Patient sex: M
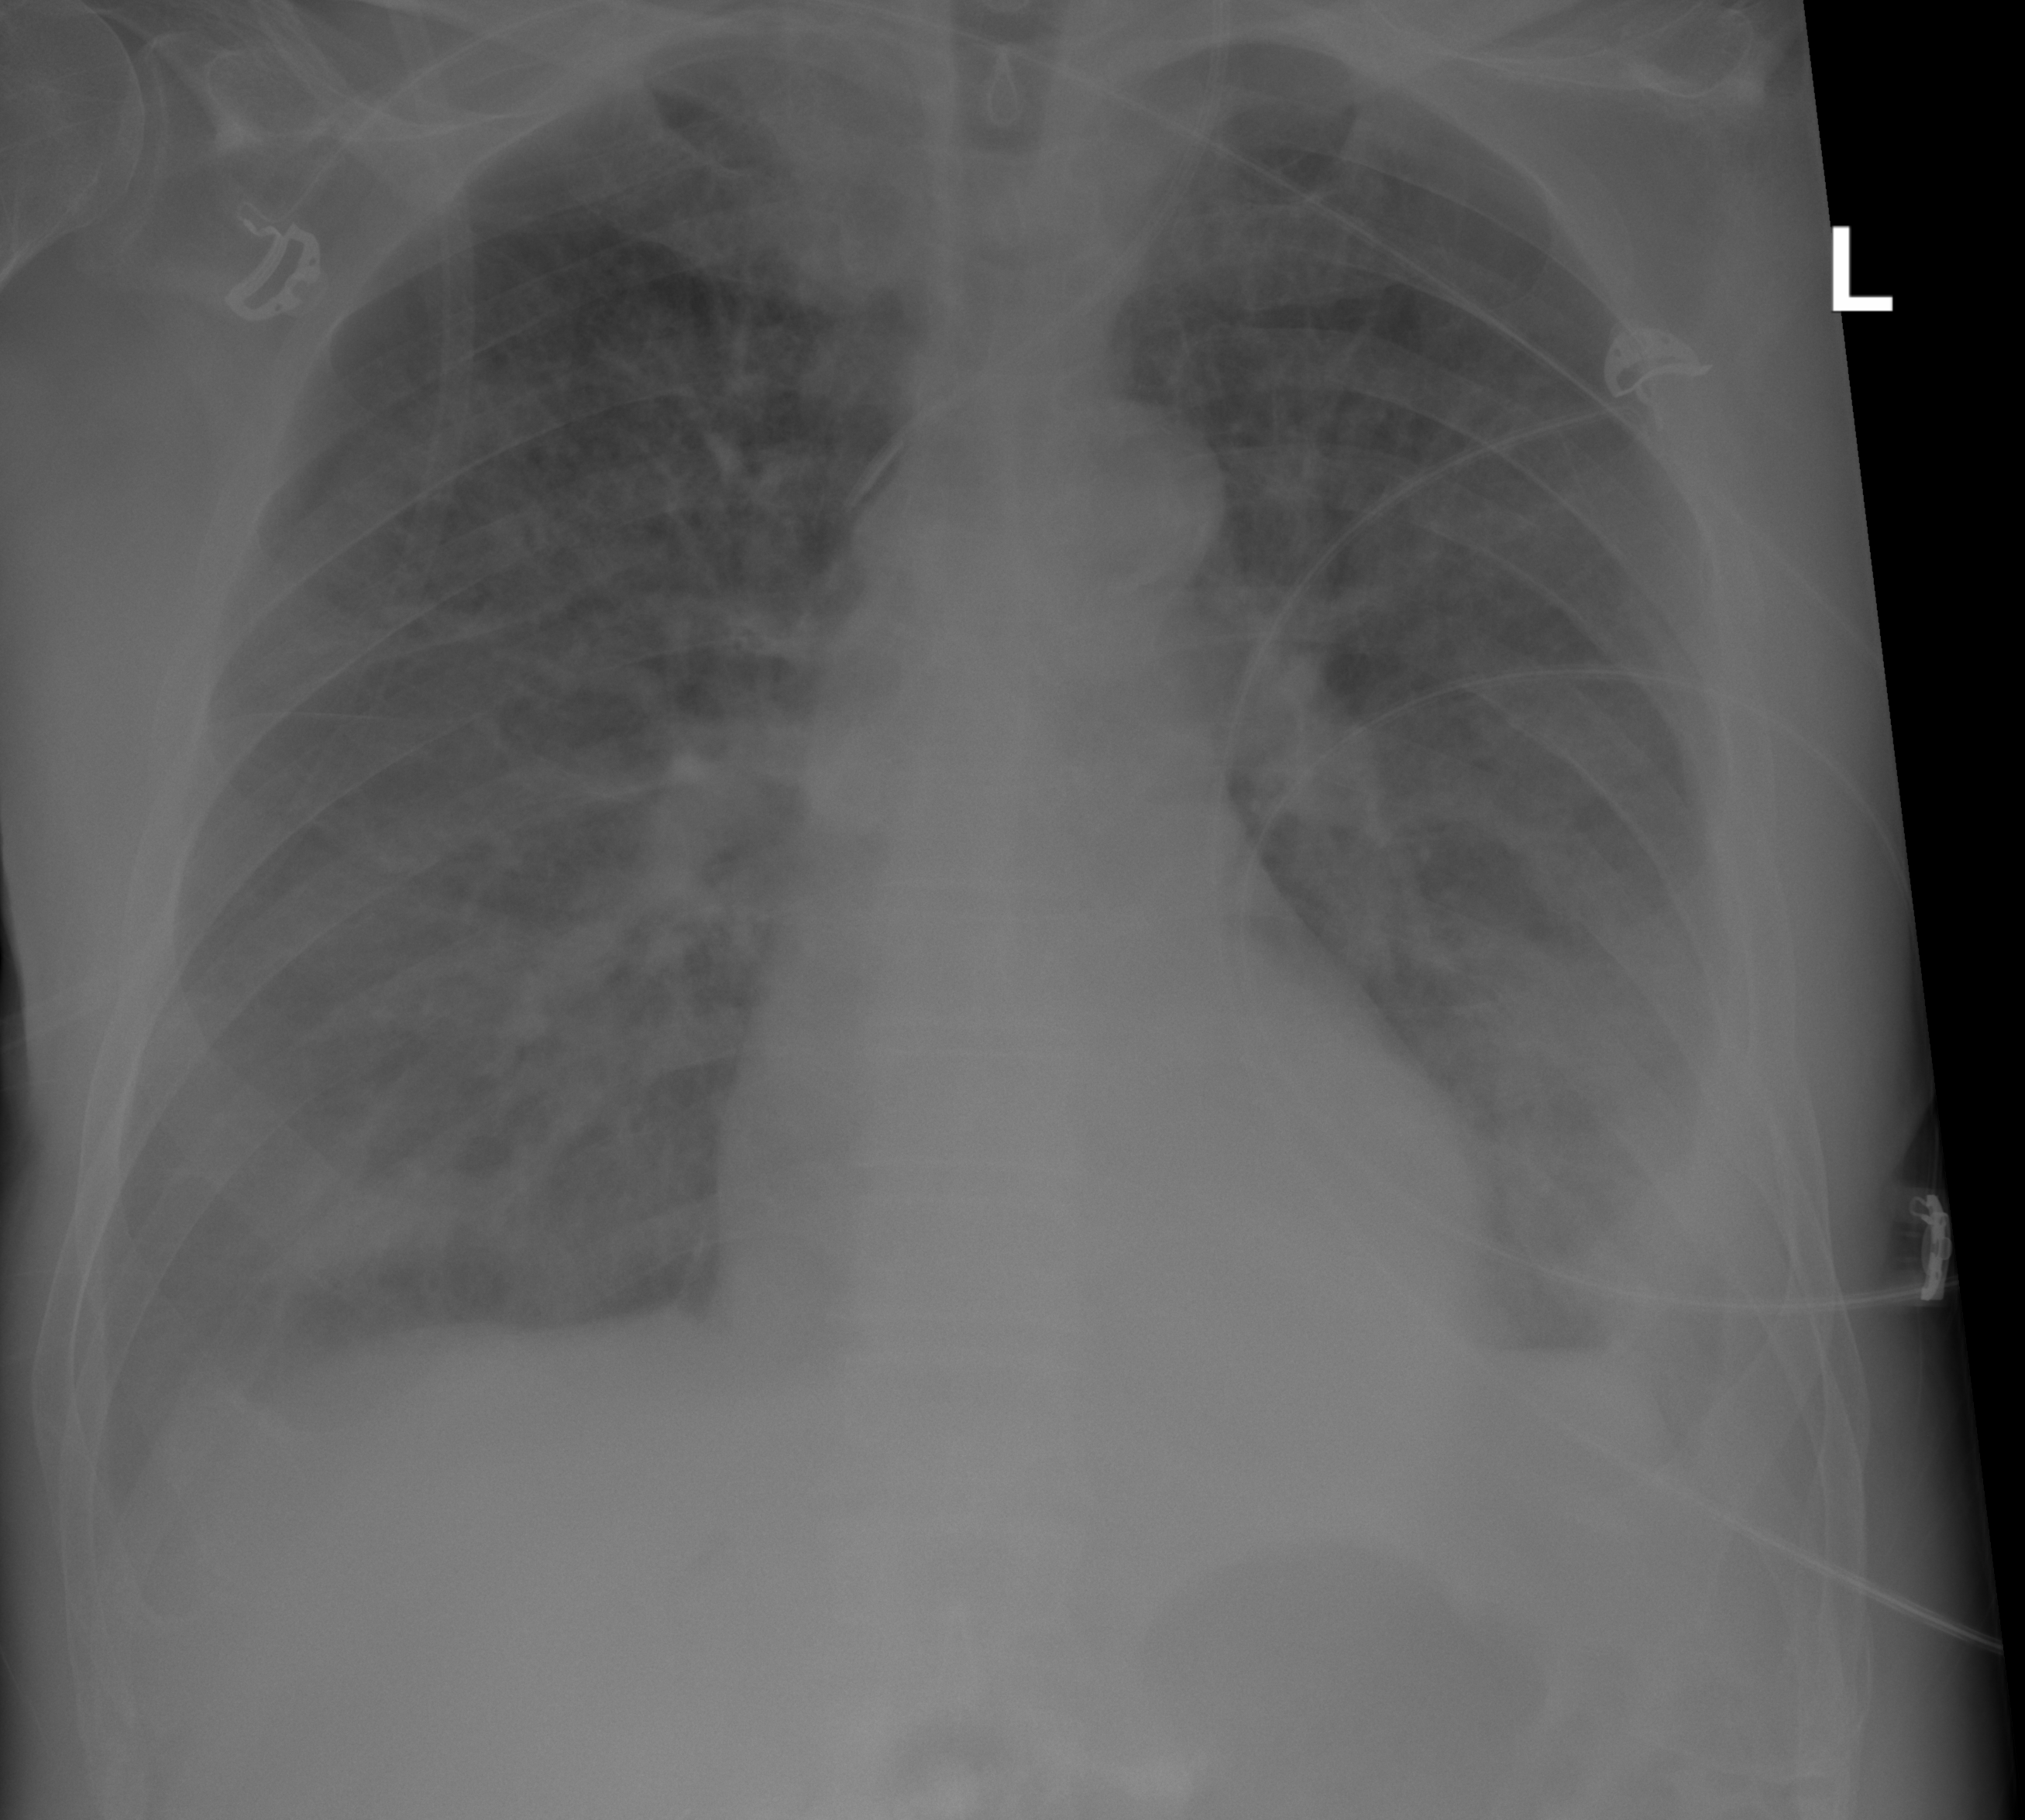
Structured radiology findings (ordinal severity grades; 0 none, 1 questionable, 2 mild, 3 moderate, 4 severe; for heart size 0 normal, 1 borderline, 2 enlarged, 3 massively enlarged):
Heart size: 0
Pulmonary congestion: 3
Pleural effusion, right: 2
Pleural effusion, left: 2
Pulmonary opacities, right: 0
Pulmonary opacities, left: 0
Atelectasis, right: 2
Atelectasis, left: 2